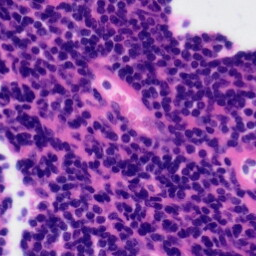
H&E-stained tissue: Tonsil